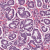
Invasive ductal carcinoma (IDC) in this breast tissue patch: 1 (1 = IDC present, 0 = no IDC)